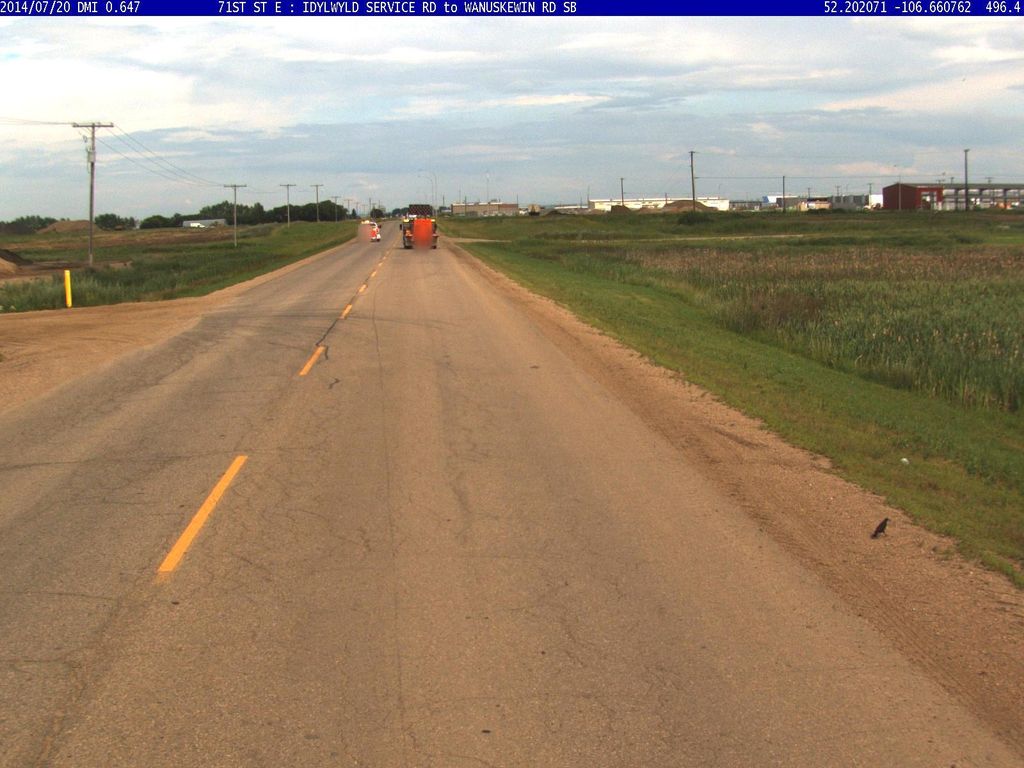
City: saskatoon